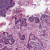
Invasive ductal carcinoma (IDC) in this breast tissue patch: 1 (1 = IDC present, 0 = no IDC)